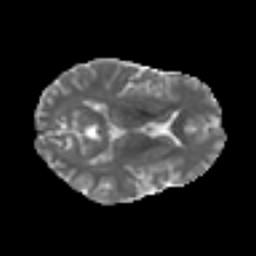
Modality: MD
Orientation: axial
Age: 36
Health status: ill
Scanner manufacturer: philips
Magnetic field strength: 3 T
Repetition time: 9 s
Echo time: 0.127 s